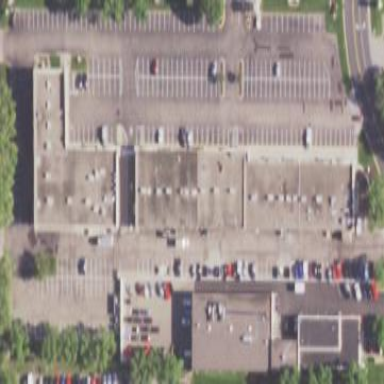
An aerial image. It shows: Retail area.